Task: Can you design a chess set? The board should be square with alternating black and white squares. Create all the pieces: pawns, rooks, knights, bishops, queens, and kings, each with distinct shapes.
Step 1959:
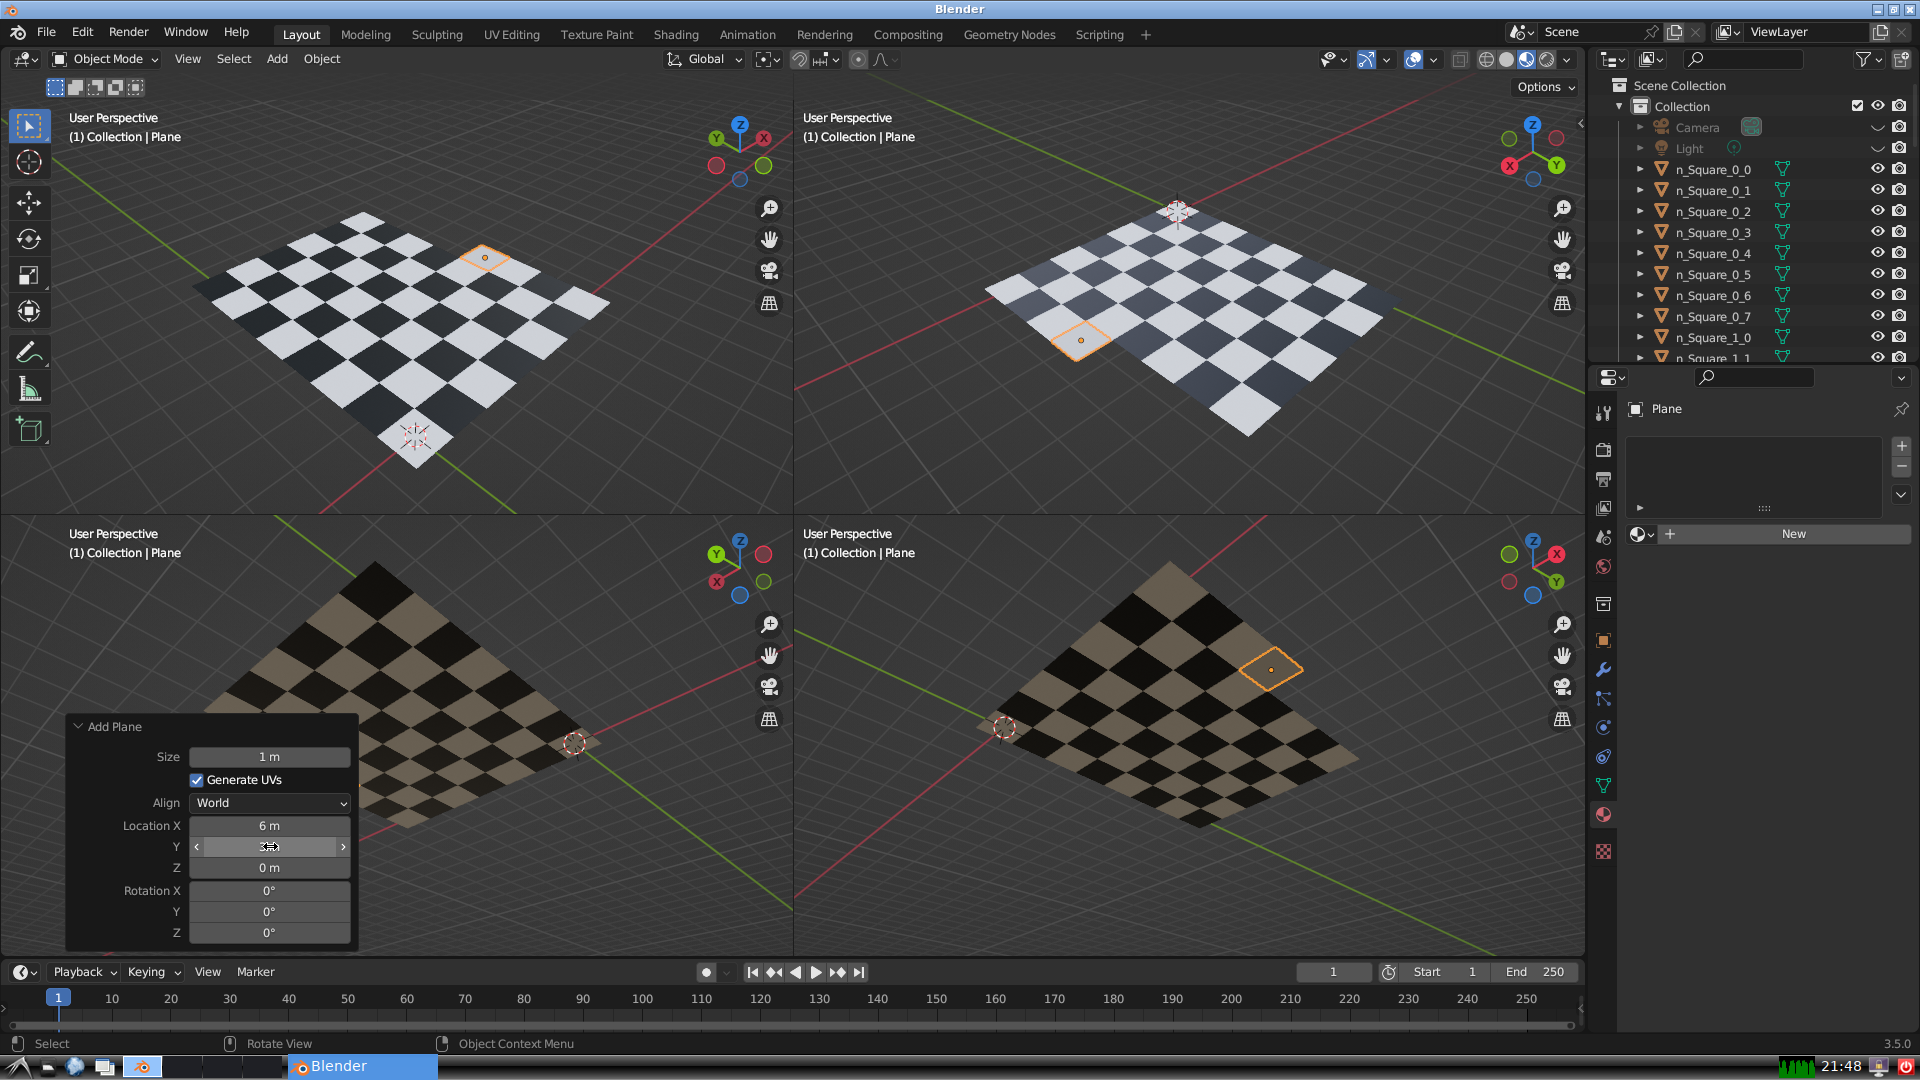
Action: {"mouse_move": [270, 867]}